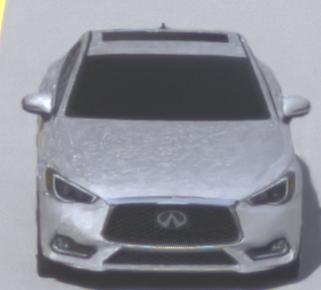
Make: Infiniti
Model: Q60 2.0t
Detailed model: Q60 (V37)
Model produced from: 2016/10
Model produced until: 2018/08
Doors: 2
Color: white
Road condition: dry road
Daytime: morning or afternoon
Contrast: low contrast